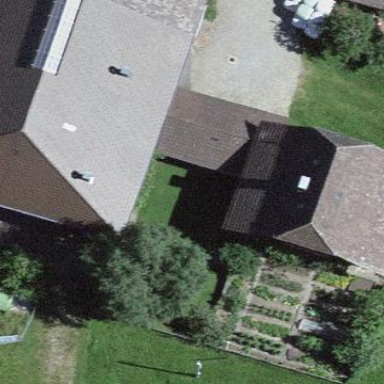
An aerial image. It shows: Farm building.